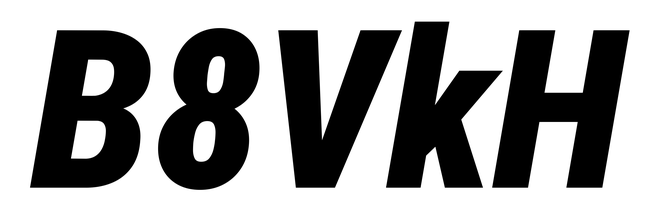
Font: Roboto-Italic_Condensed_Black_Italic